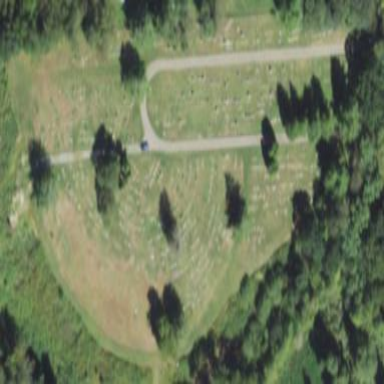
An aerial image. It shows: Cemetery.